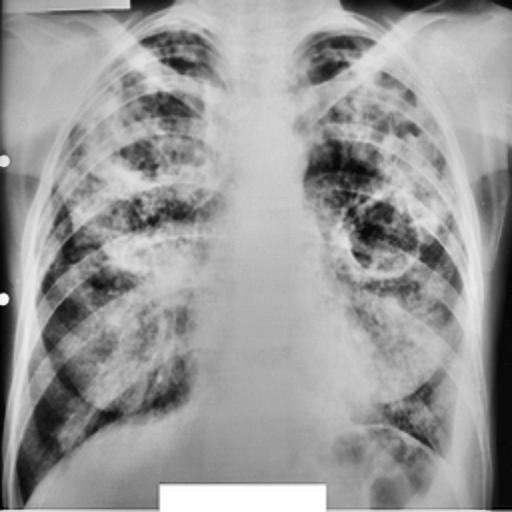
Finding: TUBERCULOSIS